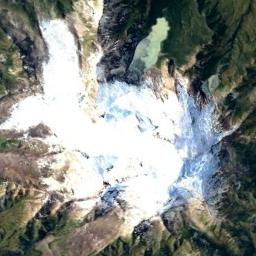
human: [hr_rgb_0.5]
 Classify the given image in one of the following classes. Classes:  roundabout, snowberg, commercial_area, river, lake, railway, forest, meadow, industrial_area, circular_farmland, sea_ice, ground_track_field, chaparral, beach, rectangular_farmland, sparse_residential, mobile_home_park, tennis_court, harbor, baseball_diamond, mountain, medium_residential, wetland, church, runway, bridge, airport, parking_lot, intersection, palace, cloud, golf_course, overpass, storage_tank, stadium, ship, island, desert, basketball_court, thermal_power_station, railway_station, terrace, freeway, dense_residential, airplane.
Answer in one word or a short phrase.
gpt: snowberg